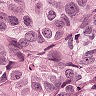
Metastatic tissue present: yes